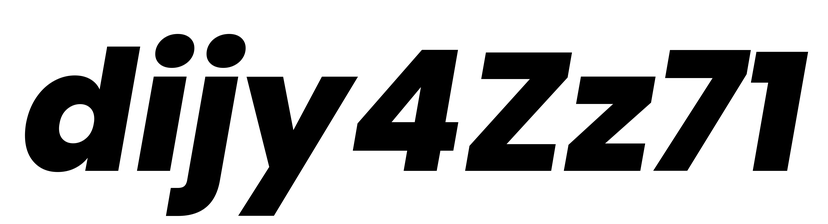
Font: Poppins-ExtraBoldItalic